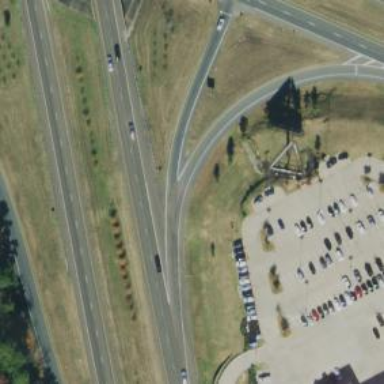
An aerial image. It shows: Trunk link highway with asphalt surface.